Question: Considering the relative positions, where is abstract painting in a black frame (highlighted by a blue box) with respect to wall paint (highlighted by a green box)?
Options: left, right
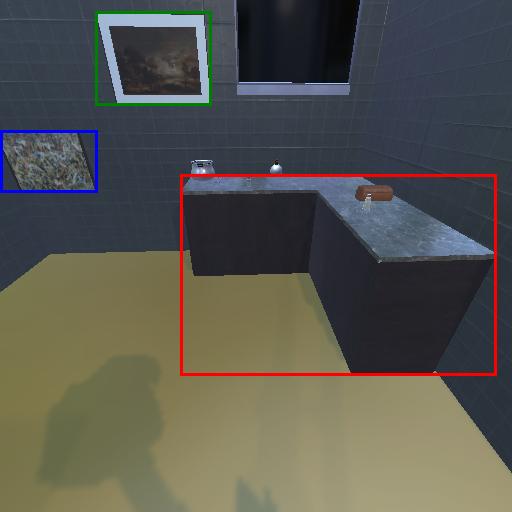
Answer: left